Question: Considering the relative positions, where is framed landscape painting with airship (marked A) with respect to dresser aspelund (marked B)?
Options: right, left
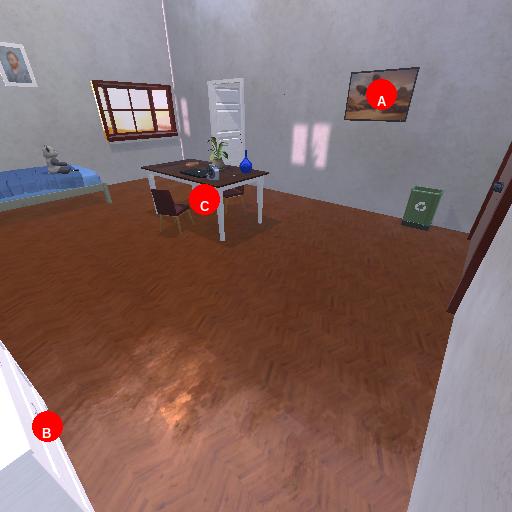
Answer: right